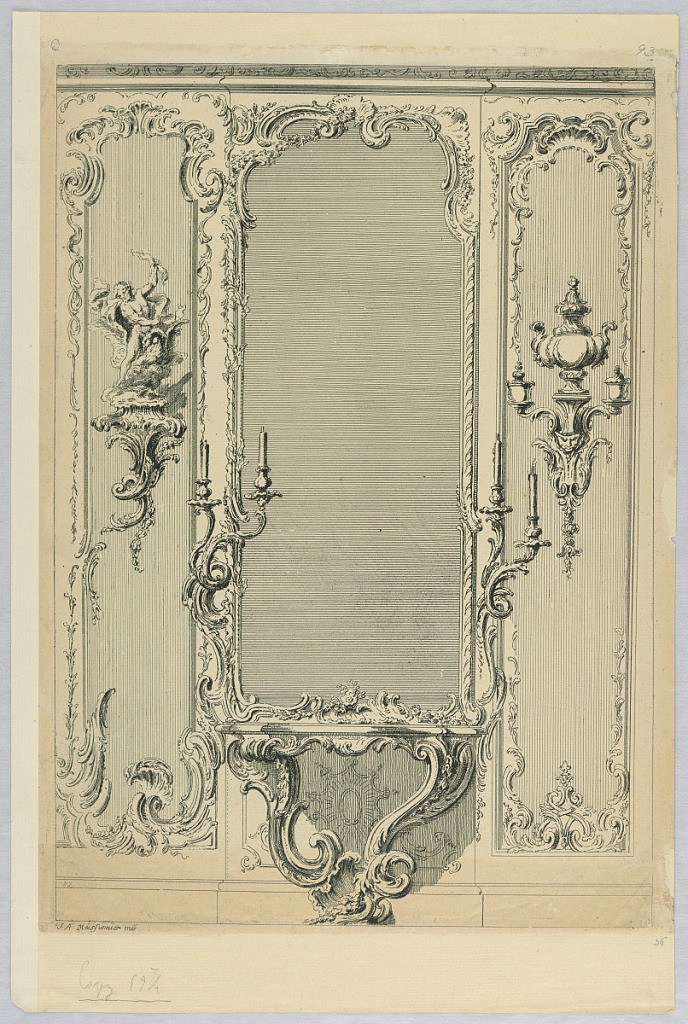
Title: Design for a Console and Mirror
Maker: Juste-Aurèle Meissonnier, French, b. Italy, 1695–1750
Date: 1695–1750
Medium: Engraving on paper
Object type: Print
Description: Console and mirror.